Interaction volume radius: 5 \u00c5
Interaction volume height: 10 \u00c5
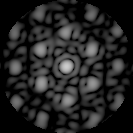
Disorder parameter: 0.2636